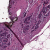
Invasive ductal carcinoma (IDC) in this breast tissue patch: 0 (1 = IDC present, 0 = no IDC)